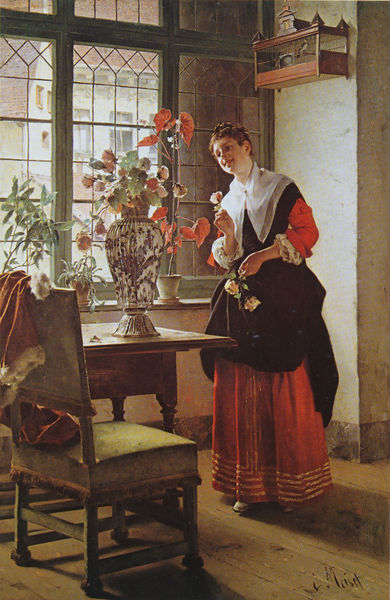
Titel: Die ersten Rosen
Künstler: Ernst Meisel
Standort: München
Institution: Galerie Dr. Bühler
Schlagwörter: blau, blätter, hand, schatten, umhang, vogel, weiß, gelb, grün, impressionismus, stadt, blume, blumen, fenster, frau, hell, hintergrund, holz, kleid, licht, raum, schwarz, stuhl, tisch, zimmer, ölbild, ausblick, blüte, blüten, dame, rose, rosen, rot, tuch, hochformat, muster, rock, jacke, jung, regal, wand, arm, falten, halten, mensch, stehen, innenraum, portrait, porträt, schauen, signatur, öl, häuser, boden, gold, interieur, mantel, sessel, stoff, innen, pflanze, genre, vase, lächeln, ecke, parkett, fläche, holzboden, monet, glanz, strauss, stufe, gesteck, freude, lachen, draußen, schuh, kasten, tracht, geruch, blumenstock, sesse, polsterstuhl, käfig, calla, verzückung, bauschen, rotes kleid, dunkelf, getüncht, reundlich, schattten